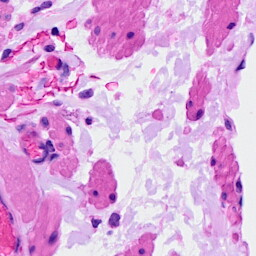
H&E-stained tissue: Ovarian